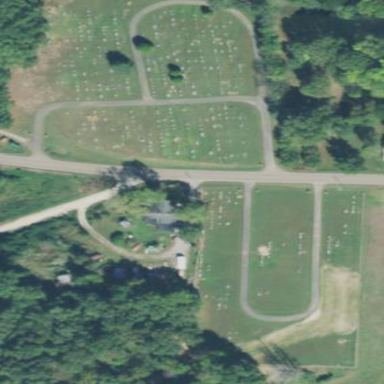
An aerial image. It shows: Cemetery.